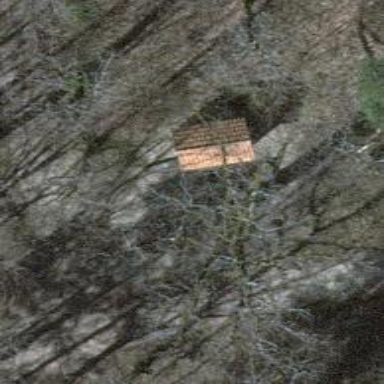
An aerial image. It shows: Picnic shelter designed for outdoor gatherings.